Interaction volume radius: 5 \u00c5
Interaction volume height: 25 \u00c5
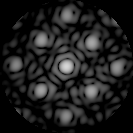
Disorder parameter: 0.2523